Question: I cannot create new project from existing files since it is grayed out.
How to fix this?
I'm using PHPStorm 8.0.2 Build 139.732

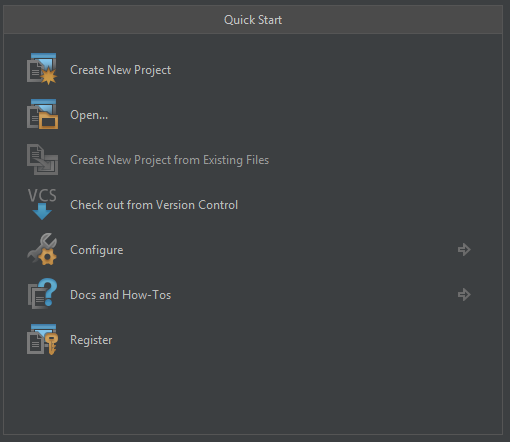
Answer: Yes -- it is disabled in 8.0.2 for some reason (bug).
It has been fixed already -- <URL>
Either wait for 8.0.3 to be released or use 8.0.3 -- <URL>